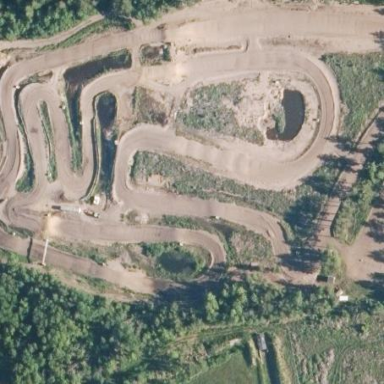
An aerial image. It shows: Motocross raceway for off-road sports.